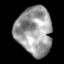
Tissue: lung
Cell type: Others
Senescence score: 0.2376
Nuclear area (px): 1693
Mean DAPI intensity: 155.775